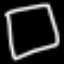
Label: square